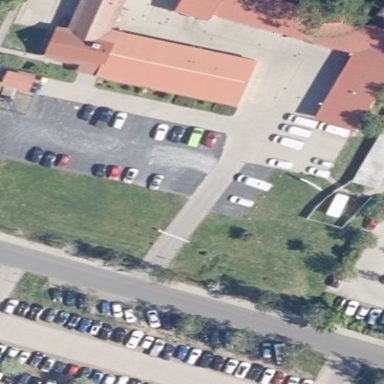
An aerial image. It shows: Parking area with surface.